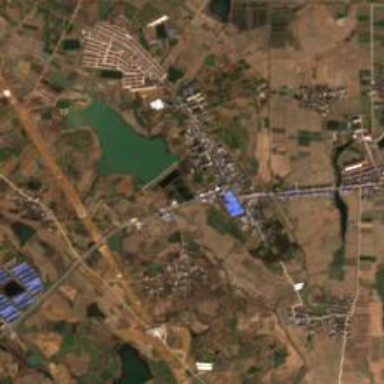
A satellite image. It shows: Township classified as town.